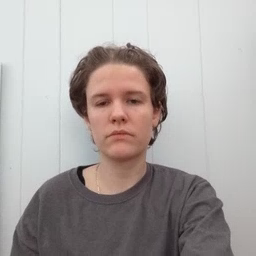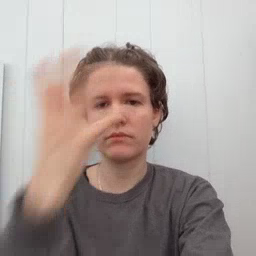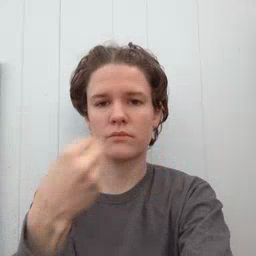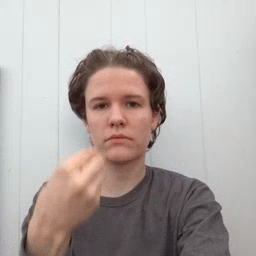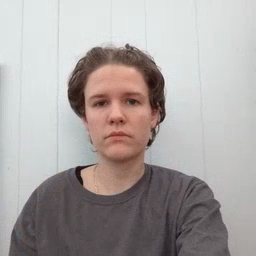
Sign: pretty